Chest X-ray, PA view. Patient: 40 years old, sex F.
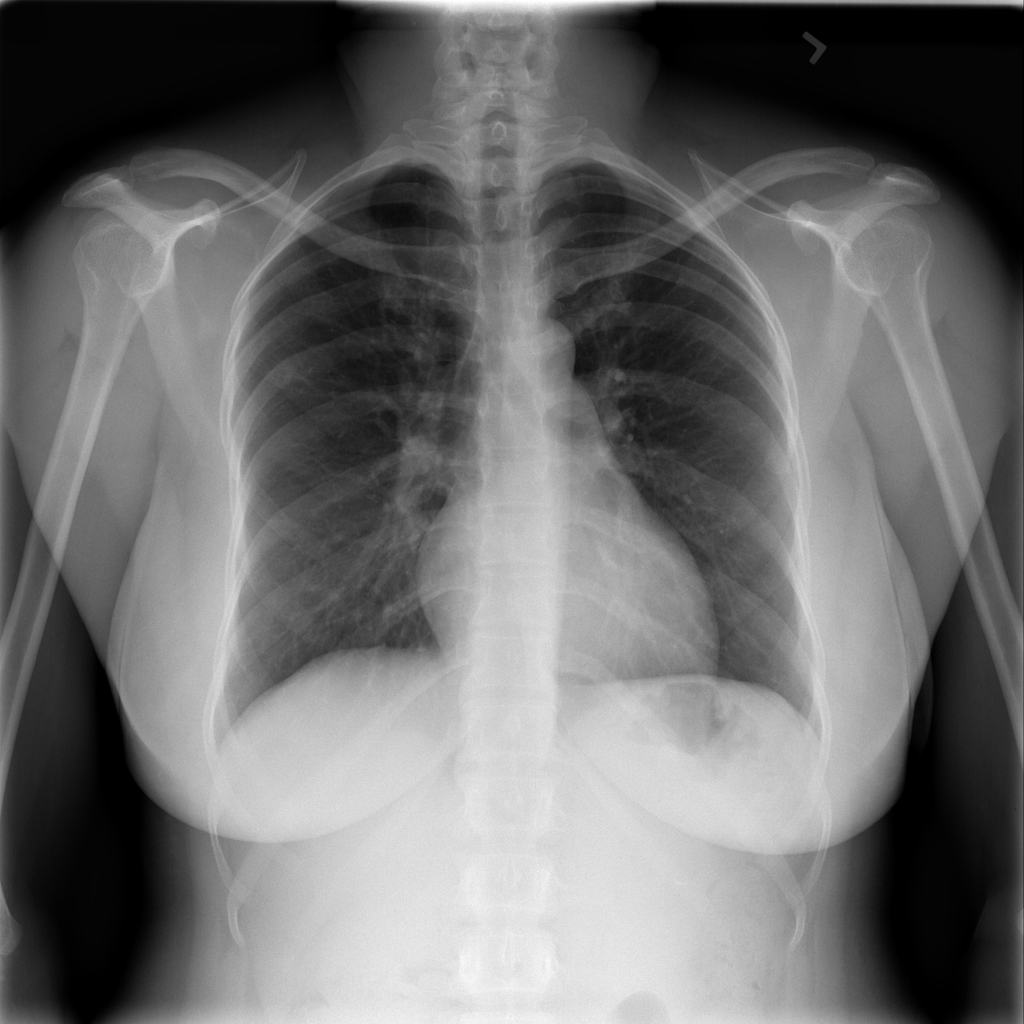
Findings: No Finding